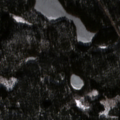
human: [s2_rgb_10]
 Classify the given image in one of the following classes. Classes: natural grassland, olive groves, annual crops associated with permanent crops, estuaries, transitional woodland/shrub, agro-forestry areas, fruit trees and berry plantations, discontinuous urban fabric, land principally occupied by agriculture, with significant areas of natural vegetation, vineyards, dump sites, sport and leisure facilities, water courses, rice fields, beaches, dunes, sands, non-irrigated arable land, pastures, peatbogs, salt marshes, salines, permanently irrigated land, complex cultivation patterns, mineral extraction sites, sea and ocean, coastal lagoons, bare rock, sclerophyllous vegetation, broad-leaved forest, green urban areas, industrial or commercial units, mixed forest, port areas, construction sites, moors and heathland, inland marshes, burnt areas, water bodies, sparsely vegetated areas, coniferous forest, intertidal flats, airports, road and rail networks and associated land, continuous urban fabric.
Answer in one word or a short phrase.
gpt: coniferous forest, mixed forest